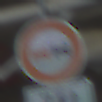
Verkehrszeichen: Ueberholverbot
Zusatzzeichen unten: SonstigeBeschraenkungen4
Umgebung: Indoor, Urban
Tageszeit: Midday
Wetter: NotSpecified
Licht: Natural
Jahreszeit: NotSpecified
Kontrast: MediumContrast